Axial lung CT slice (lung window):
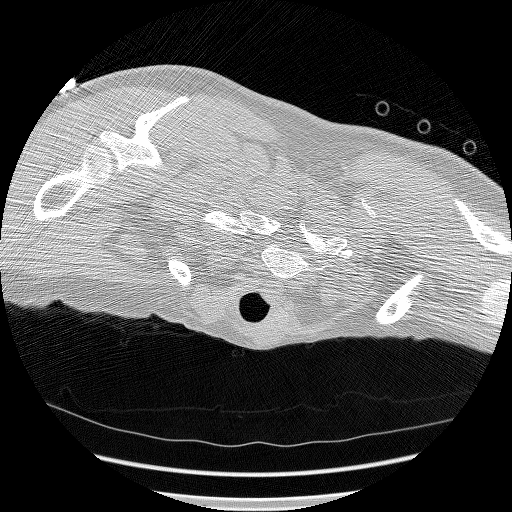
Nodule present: no